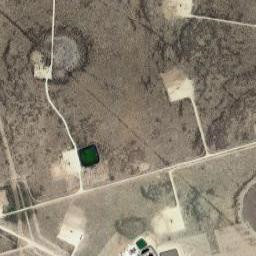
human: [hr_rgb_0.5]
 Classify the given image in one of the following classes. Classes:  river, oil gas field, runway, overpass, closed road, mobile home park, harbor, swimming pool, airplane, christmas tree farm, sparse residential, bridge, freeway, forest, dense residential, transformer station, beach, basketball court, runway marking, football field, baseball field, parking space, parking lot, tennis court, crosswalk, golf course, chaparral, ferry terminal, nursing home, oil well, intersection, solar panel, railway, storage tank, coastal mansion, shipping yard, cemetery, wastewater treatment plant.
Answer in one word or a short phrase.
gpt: oil gas field